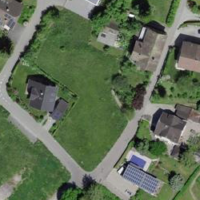
EUNIS habitat code: 55
Species observed at this site:
Milvus milvus
Phalacrocorax carbo
Ranunculus acris
Centaurea scabiosa
Mahonia aquifolium
Nicandra physalodes
Macroglossum stellatarum